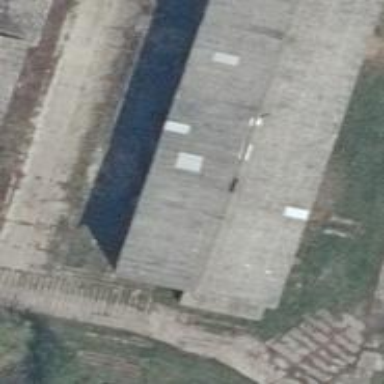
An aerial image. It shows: Gabled farm auxiliary building with grey roof. The roof is oriented along the structure.